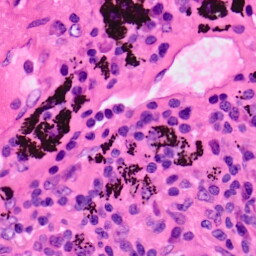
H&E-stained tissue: Lung